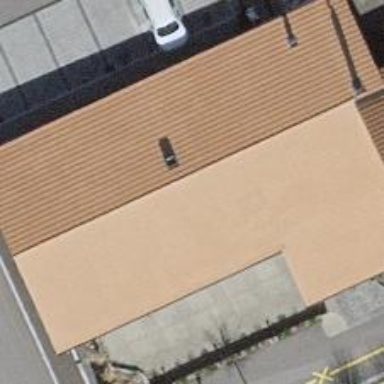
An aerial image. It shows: Restaurant.